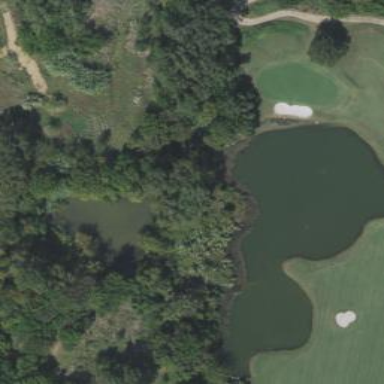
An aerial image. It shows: Water hazard on golf course. The hazard is natural water feature.